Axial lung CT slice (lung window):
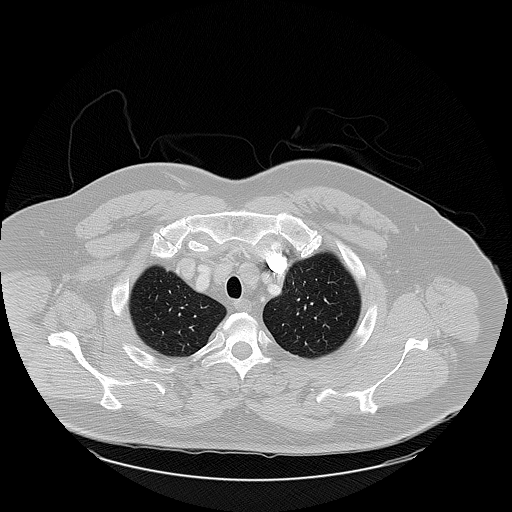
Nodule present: no